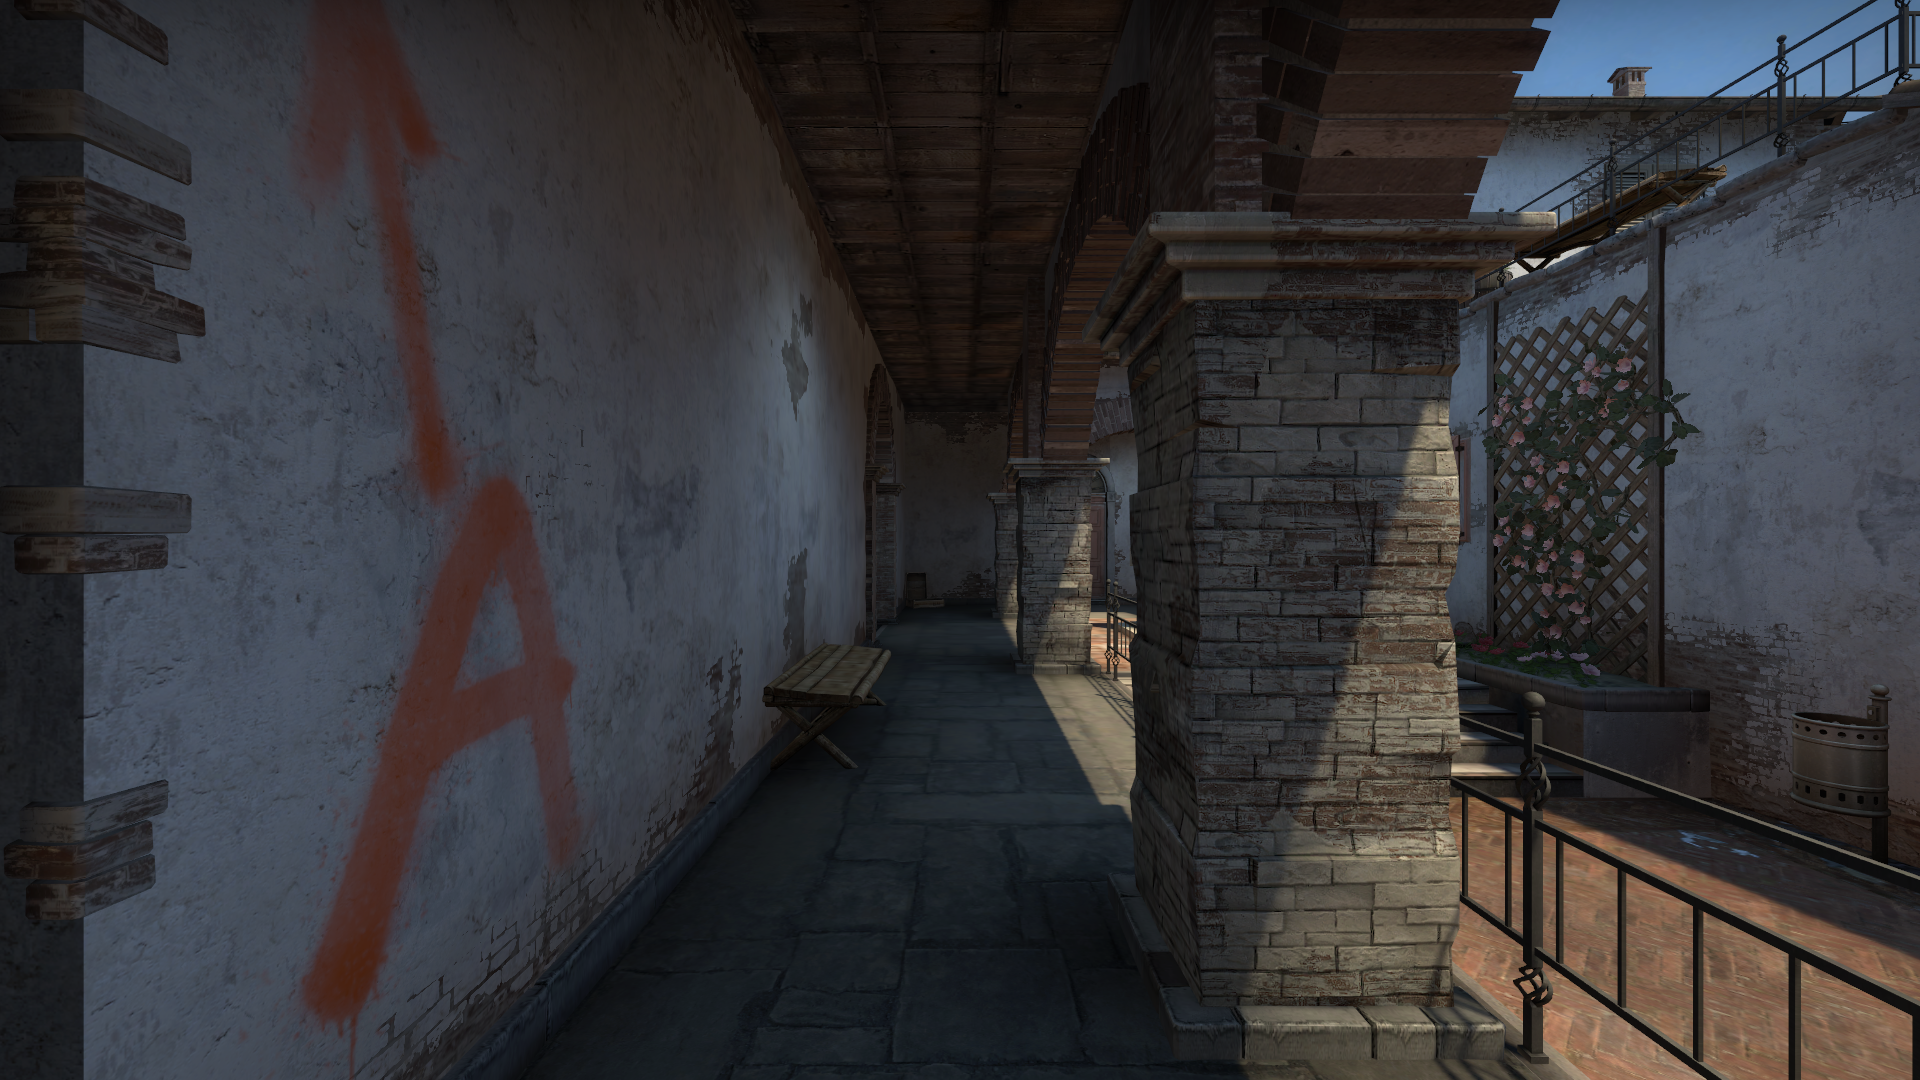
Map: de_inferno